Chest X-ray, AP view. Patient: 17 years old, sex M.
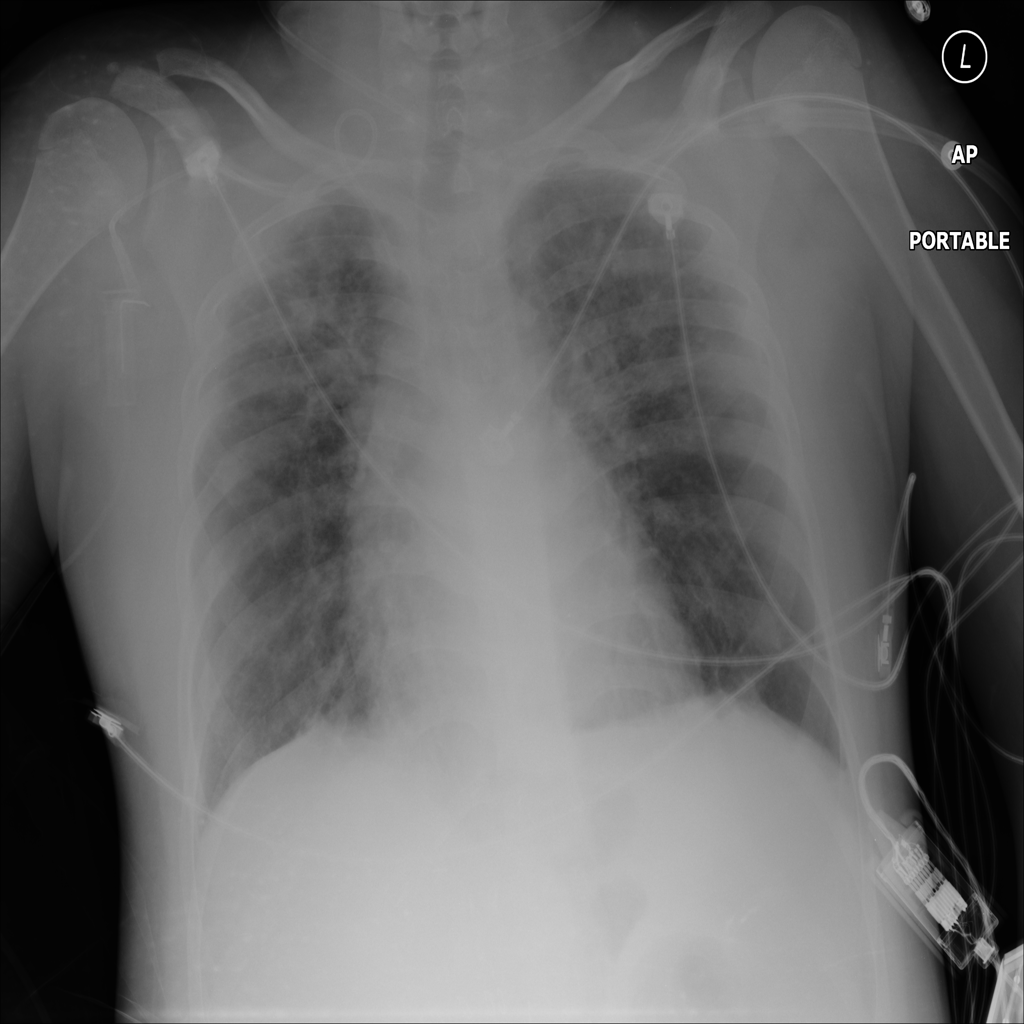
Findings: No Finding